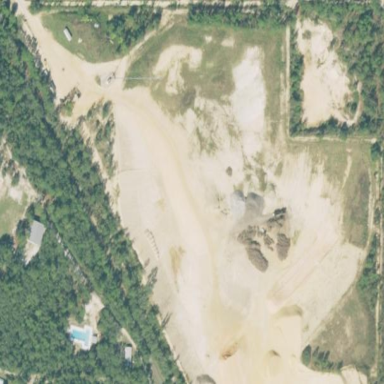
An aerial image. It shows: Quarry for sand extraction.